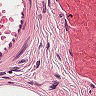
Metastatic tissue present: no